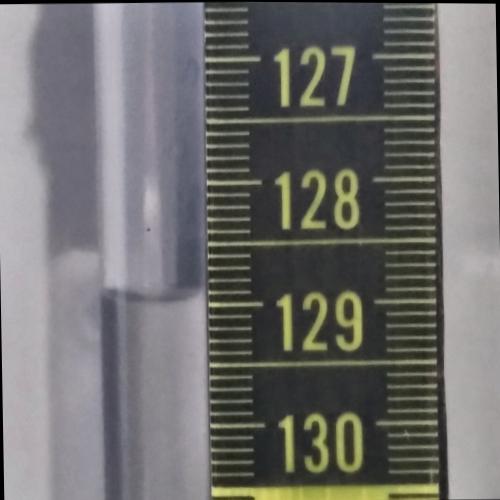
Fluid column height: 128.9 cm